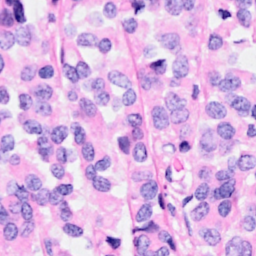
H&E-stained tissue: Breast